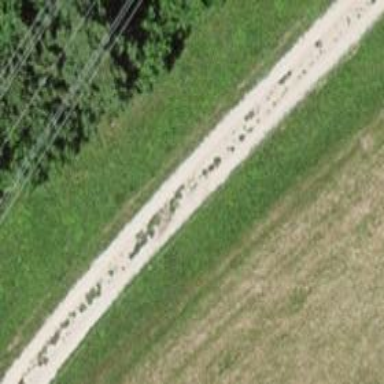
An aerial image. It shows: Gravel track with grade3 tracktype.